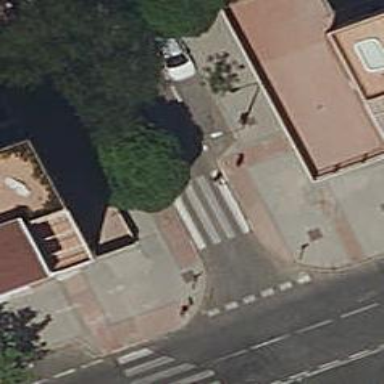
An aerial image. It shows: Zebra crossing on the road.